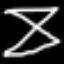
Label: hourglass